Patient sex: F
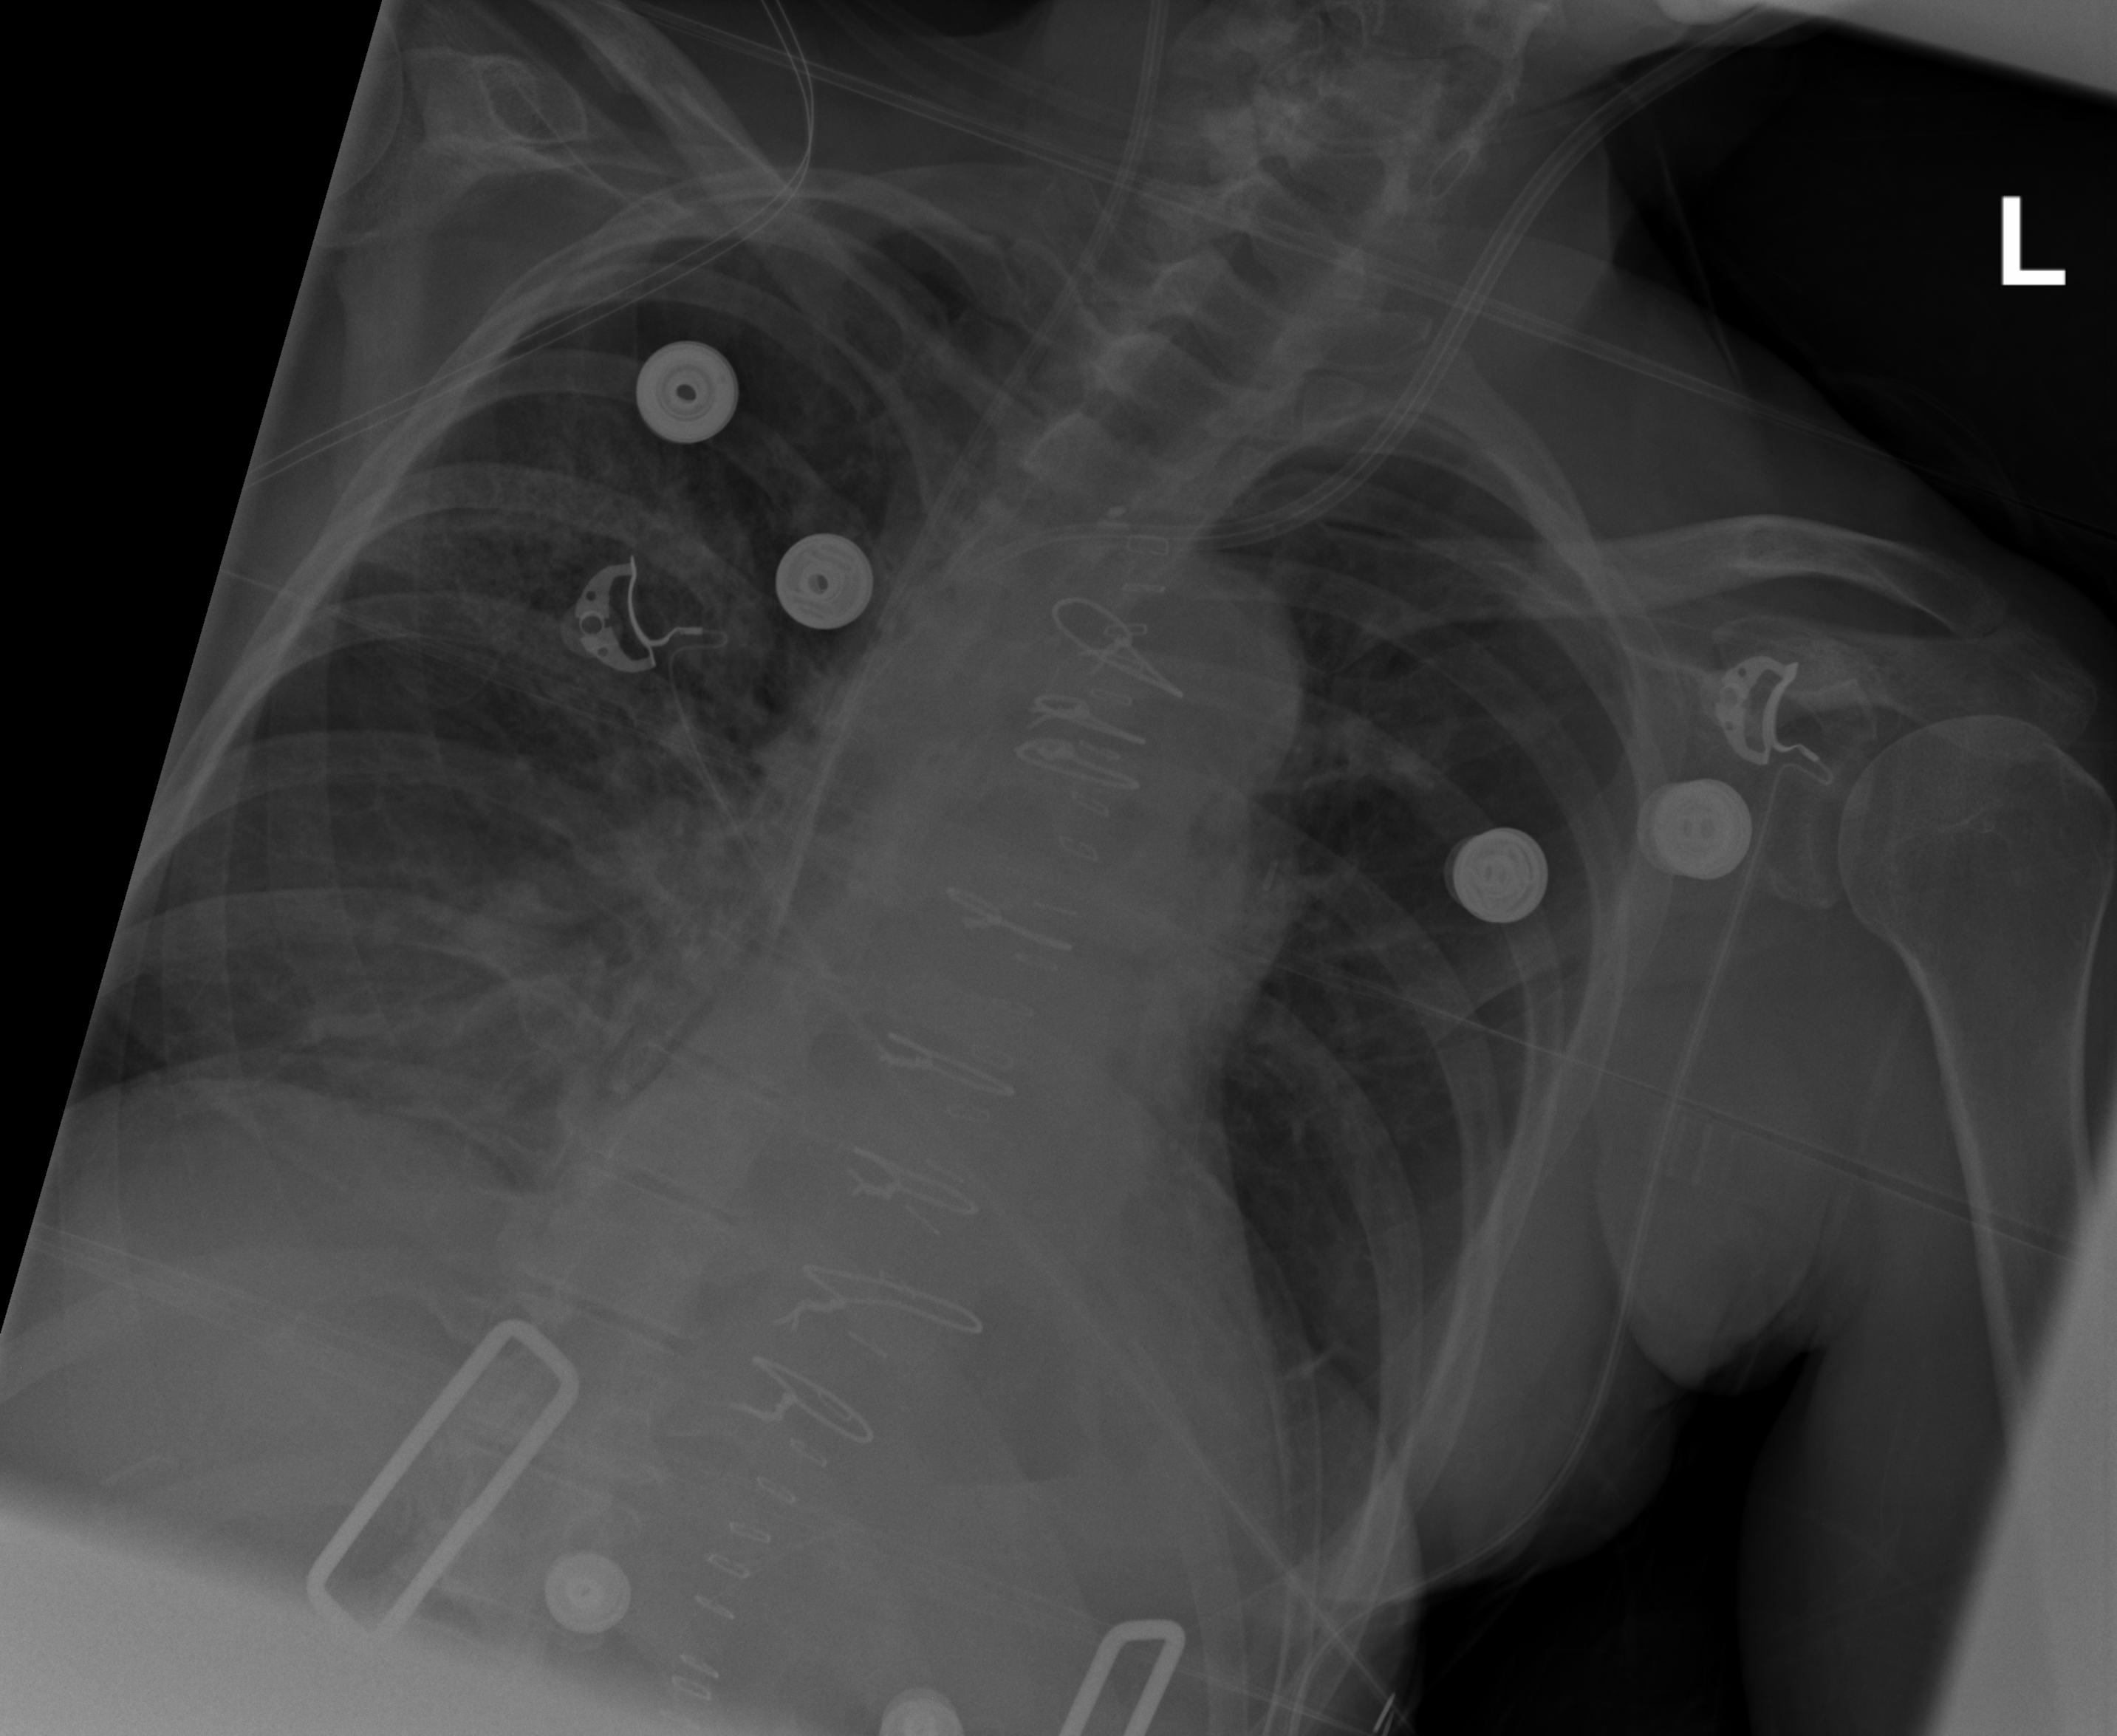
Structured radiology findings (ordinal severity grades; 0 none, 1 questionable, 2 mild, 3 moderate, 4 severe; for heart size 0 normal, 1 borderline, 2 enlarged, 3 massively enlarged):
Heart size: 2
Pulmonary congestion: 2
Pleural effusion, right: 0
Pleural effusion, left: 0
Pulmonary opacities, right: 0
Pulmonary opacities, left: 0
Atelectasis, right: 0
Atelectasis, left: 0